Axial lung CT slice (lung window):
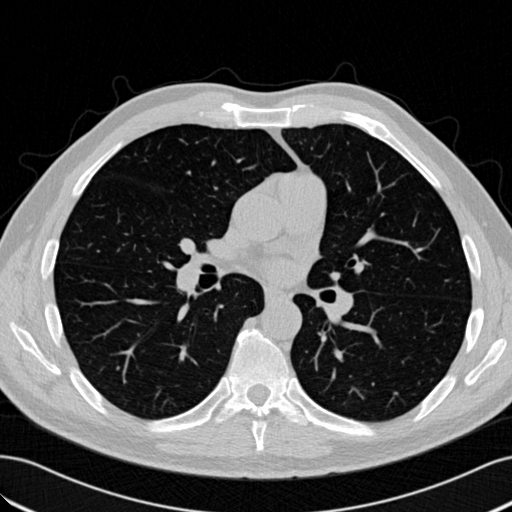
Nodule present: no